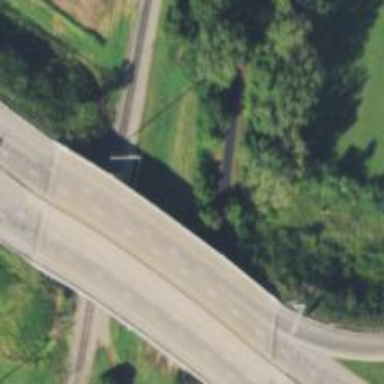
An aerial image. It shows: Bridge for trunk highway with expressway access.